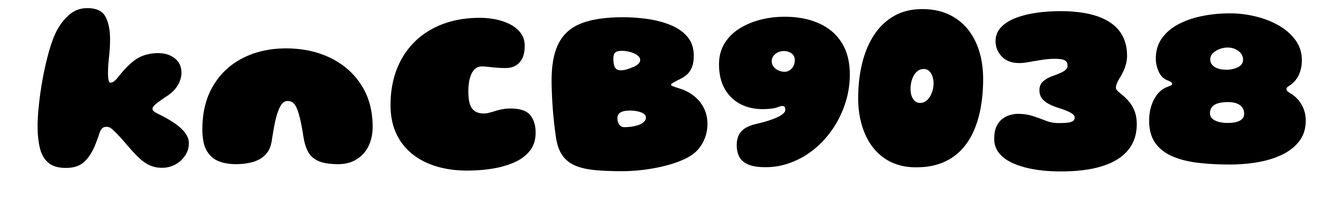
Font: Gluten_Black